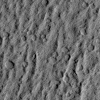
Atmospheric dust classification: not_dusty